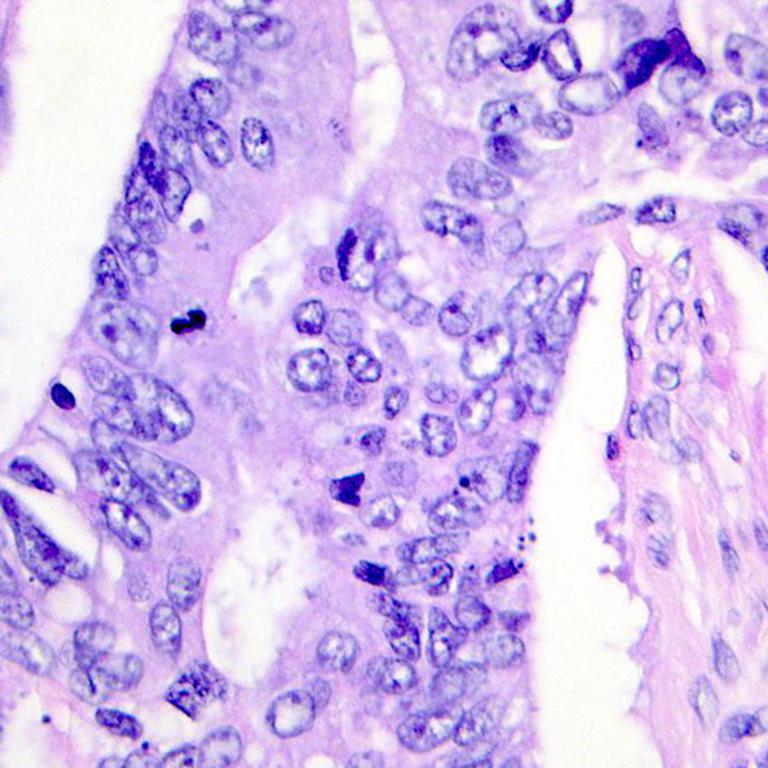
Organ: colon
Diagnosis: adenocarcinomas